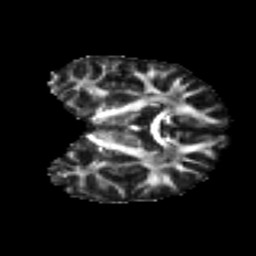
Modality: FA
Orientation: coronal
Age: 22
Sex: male
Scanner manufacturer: ge
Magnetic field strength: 3 T
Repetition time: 7.8 s
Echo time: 0.0611 s